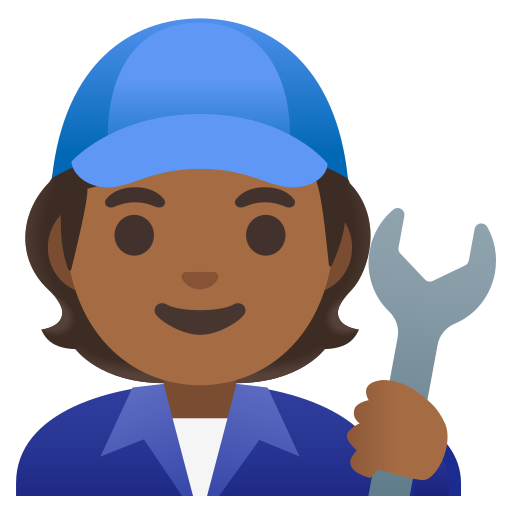
Emoji: 🧑🏾‍🔧